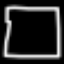
Label: square